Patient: sex M, age 68
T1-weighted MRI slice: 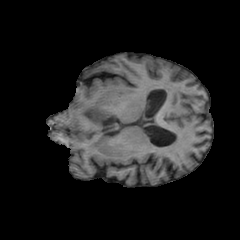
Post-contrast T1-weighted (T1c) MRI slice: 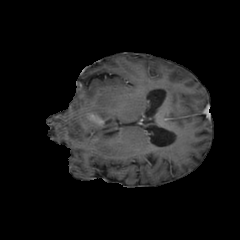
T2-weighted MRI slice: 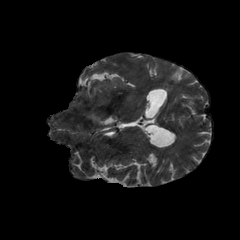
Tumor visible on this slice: yes
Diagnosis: Glioblastoma, IDH-wildtype
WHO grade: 4